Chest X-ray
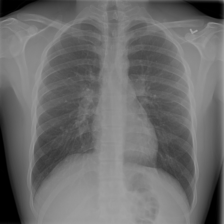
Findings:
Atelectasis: negative
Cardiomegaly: negative
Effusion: negative
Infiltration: negative
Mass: negative
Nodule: negative
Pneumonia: negative
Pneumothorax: negative
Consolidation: negative
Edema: negative
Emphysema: negative
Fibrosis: negative
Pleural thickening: negative
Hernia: negative